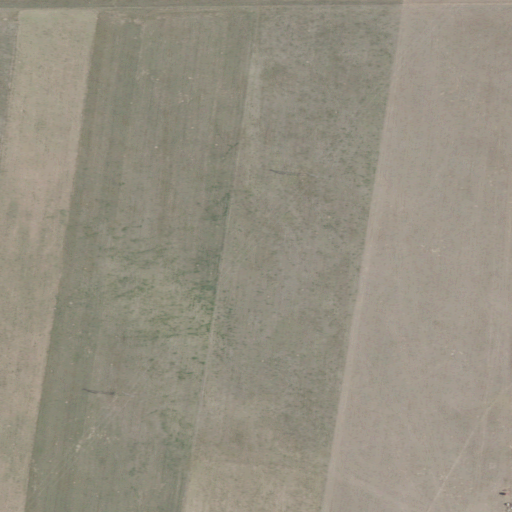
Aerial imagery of mountain in Montana named Bell Hill containing only grassland